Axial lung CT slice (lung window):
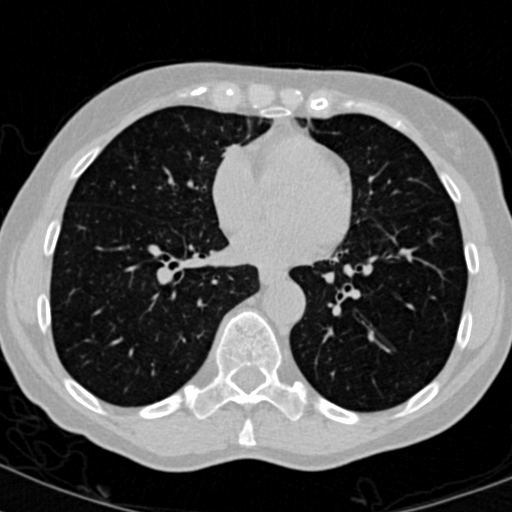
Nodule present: no